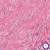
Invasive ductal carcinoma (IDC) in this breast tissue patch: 0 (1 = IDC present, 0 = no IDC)